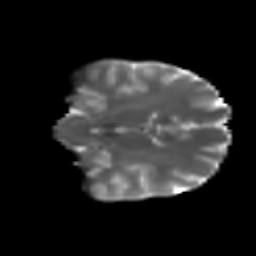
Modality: T2w
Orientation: coronal
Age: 17
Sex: female
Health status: ill
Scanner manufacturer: ge
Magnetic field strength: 3 T
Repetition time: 6.752 s
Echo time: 0.079 s